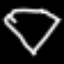
Label: diamond